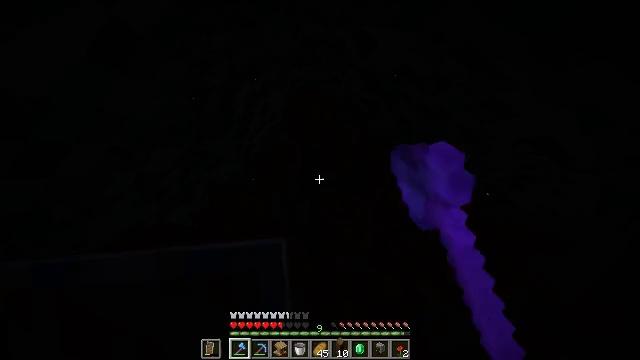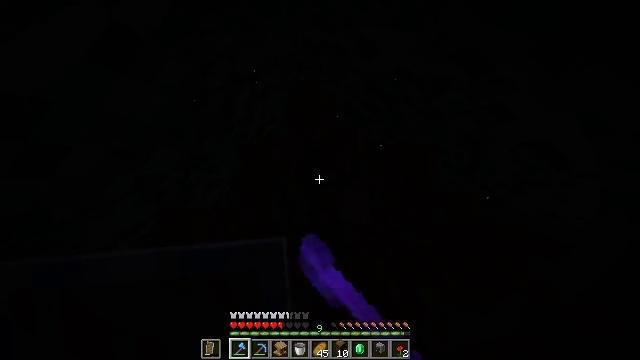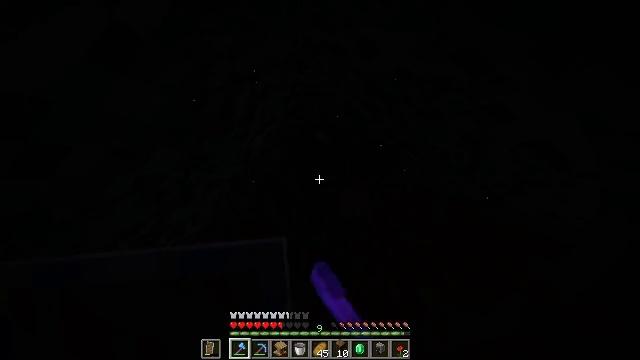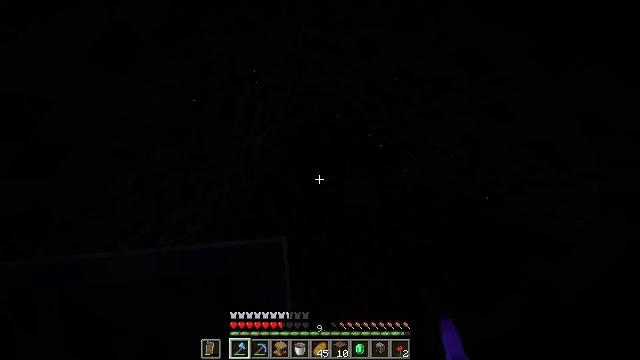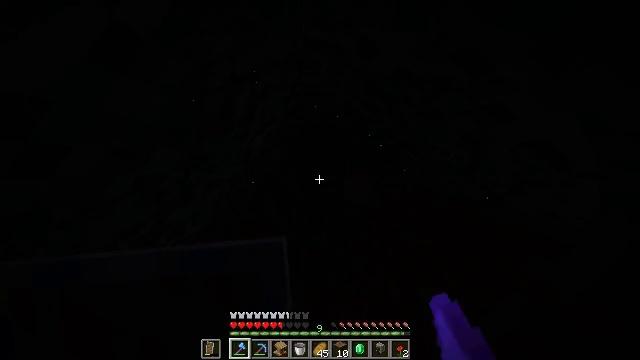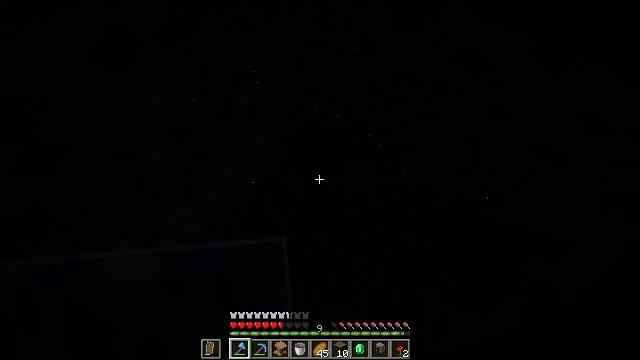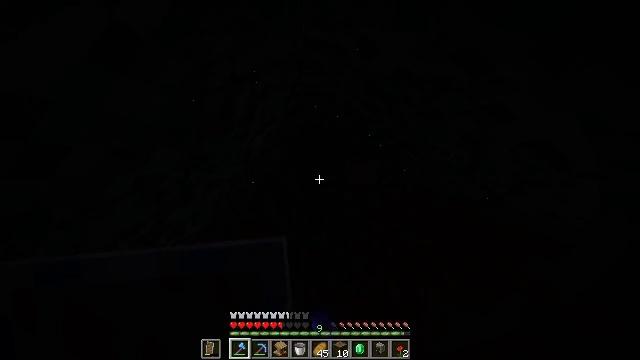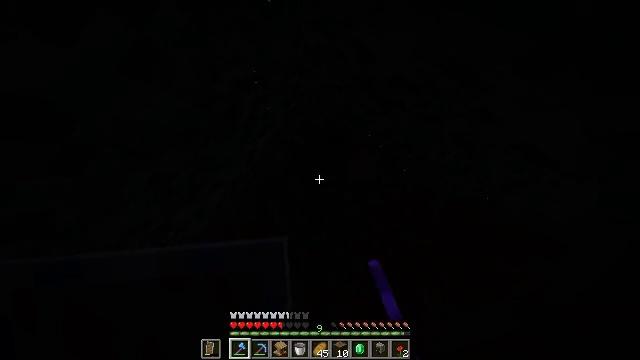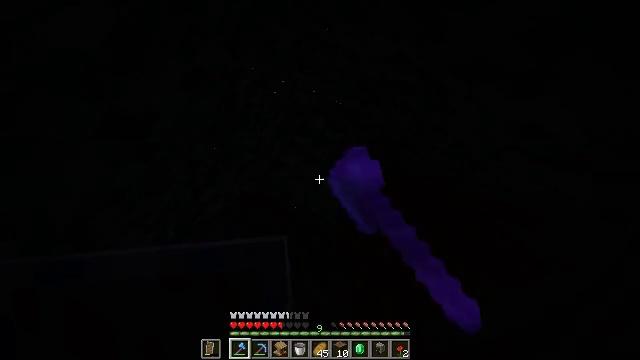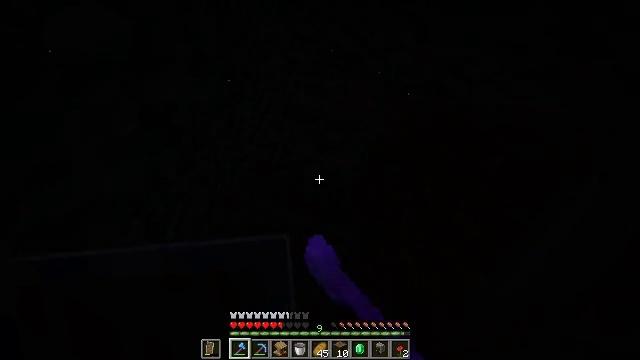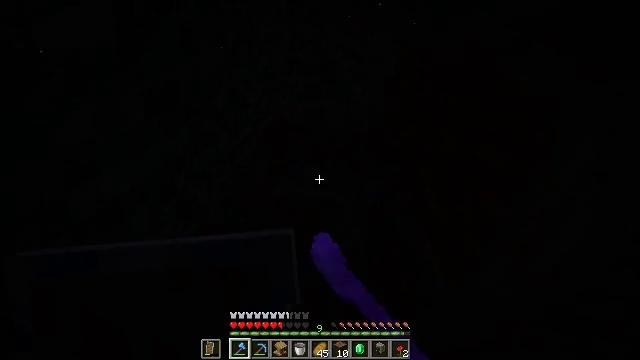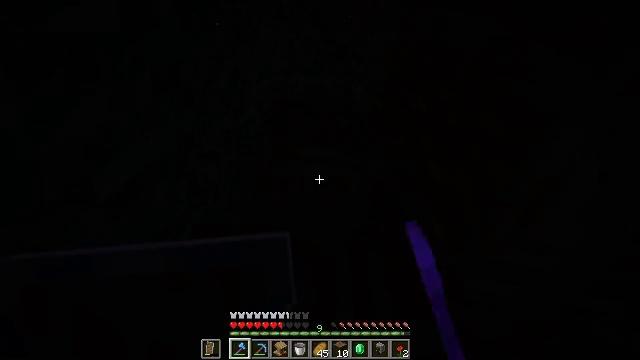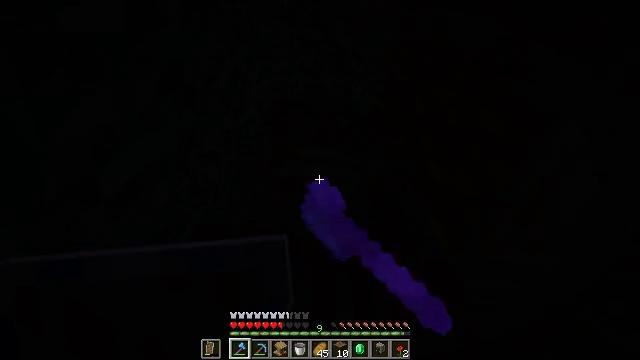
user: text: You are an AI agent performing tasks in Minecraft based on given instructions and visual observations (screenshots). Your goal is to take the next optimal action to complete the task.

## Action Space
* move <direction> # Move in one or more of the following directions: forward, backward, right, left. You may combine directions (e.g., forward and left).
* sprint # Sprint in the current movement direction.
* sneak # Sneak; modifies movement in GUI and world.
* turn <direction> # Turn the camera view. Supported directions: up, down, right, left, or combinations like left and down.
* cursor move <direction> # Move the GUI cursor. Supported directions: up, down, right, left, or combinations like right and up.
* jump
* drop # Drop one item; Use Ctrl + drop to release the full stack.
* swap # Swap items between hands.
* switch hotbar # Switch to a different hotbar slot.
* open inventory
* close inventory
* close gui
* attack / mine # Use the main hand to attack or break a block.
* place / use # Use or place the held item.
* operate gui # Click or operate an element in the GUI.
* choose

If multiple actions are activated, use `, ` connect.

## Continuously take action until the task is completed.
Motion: motion action
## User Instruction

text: Destroy the spruce leaves to get sticks and saplings.
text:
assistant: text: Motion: attack / mine
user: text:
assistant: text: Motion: attack / mine
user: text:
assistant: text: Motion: attack / mine
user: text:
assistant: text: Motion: attack / mine
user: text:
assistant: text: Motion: attack / mine
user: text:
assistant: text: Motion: sneak, attack / mine
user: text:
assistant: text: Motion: sneak, attack / mine
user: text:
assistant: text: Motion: sneak, turn left and down, attack / mine
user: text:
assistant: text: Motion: sneak, turn left and down, attack / mine
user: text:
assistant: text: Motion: sneak, turn left and down, attack / mine
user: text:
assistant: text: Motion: sneak, turn left and down, attack / mine
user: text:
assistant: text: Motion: sneak, attack / mine
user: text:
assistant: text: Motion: sneak, attack / mine